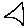
Label: triangle